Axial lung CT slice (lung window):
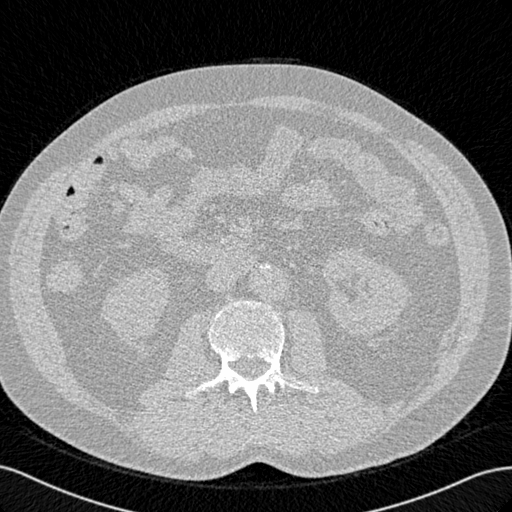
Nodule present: no